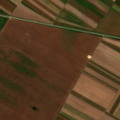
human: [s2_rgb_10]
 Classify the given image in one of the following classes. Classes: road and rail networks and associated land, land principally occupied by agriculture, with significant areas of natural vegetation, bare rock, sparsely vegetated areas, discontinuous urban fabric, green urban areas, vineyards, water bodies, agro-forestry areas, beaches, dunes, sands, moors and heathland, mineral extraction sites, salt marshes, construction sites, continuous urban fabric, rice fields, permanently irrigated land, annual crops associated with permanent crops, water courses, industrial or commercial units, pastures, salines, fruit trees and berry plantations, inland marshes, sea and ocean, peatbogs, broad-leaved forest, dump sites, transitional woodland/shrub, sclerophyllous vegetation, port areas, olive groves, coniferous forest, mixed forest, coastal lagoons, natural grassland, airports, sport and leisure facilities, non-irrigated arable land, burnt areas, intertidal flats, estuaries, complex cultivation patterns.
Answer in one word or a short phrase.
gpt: non-irrigated arable land